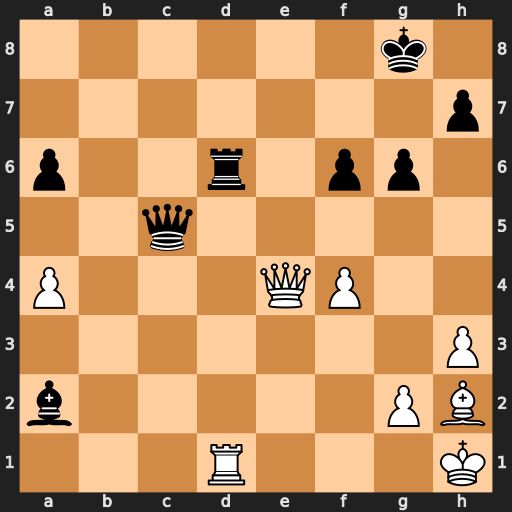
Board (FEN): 6k1/7p/p2r1pp1/2q5/P3QP2/7P/b5PB/3R3K
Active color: w
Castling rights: -
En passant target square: -
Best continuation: Qe8+ Kg7 Qe7+